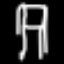
Label: chair